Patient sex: M
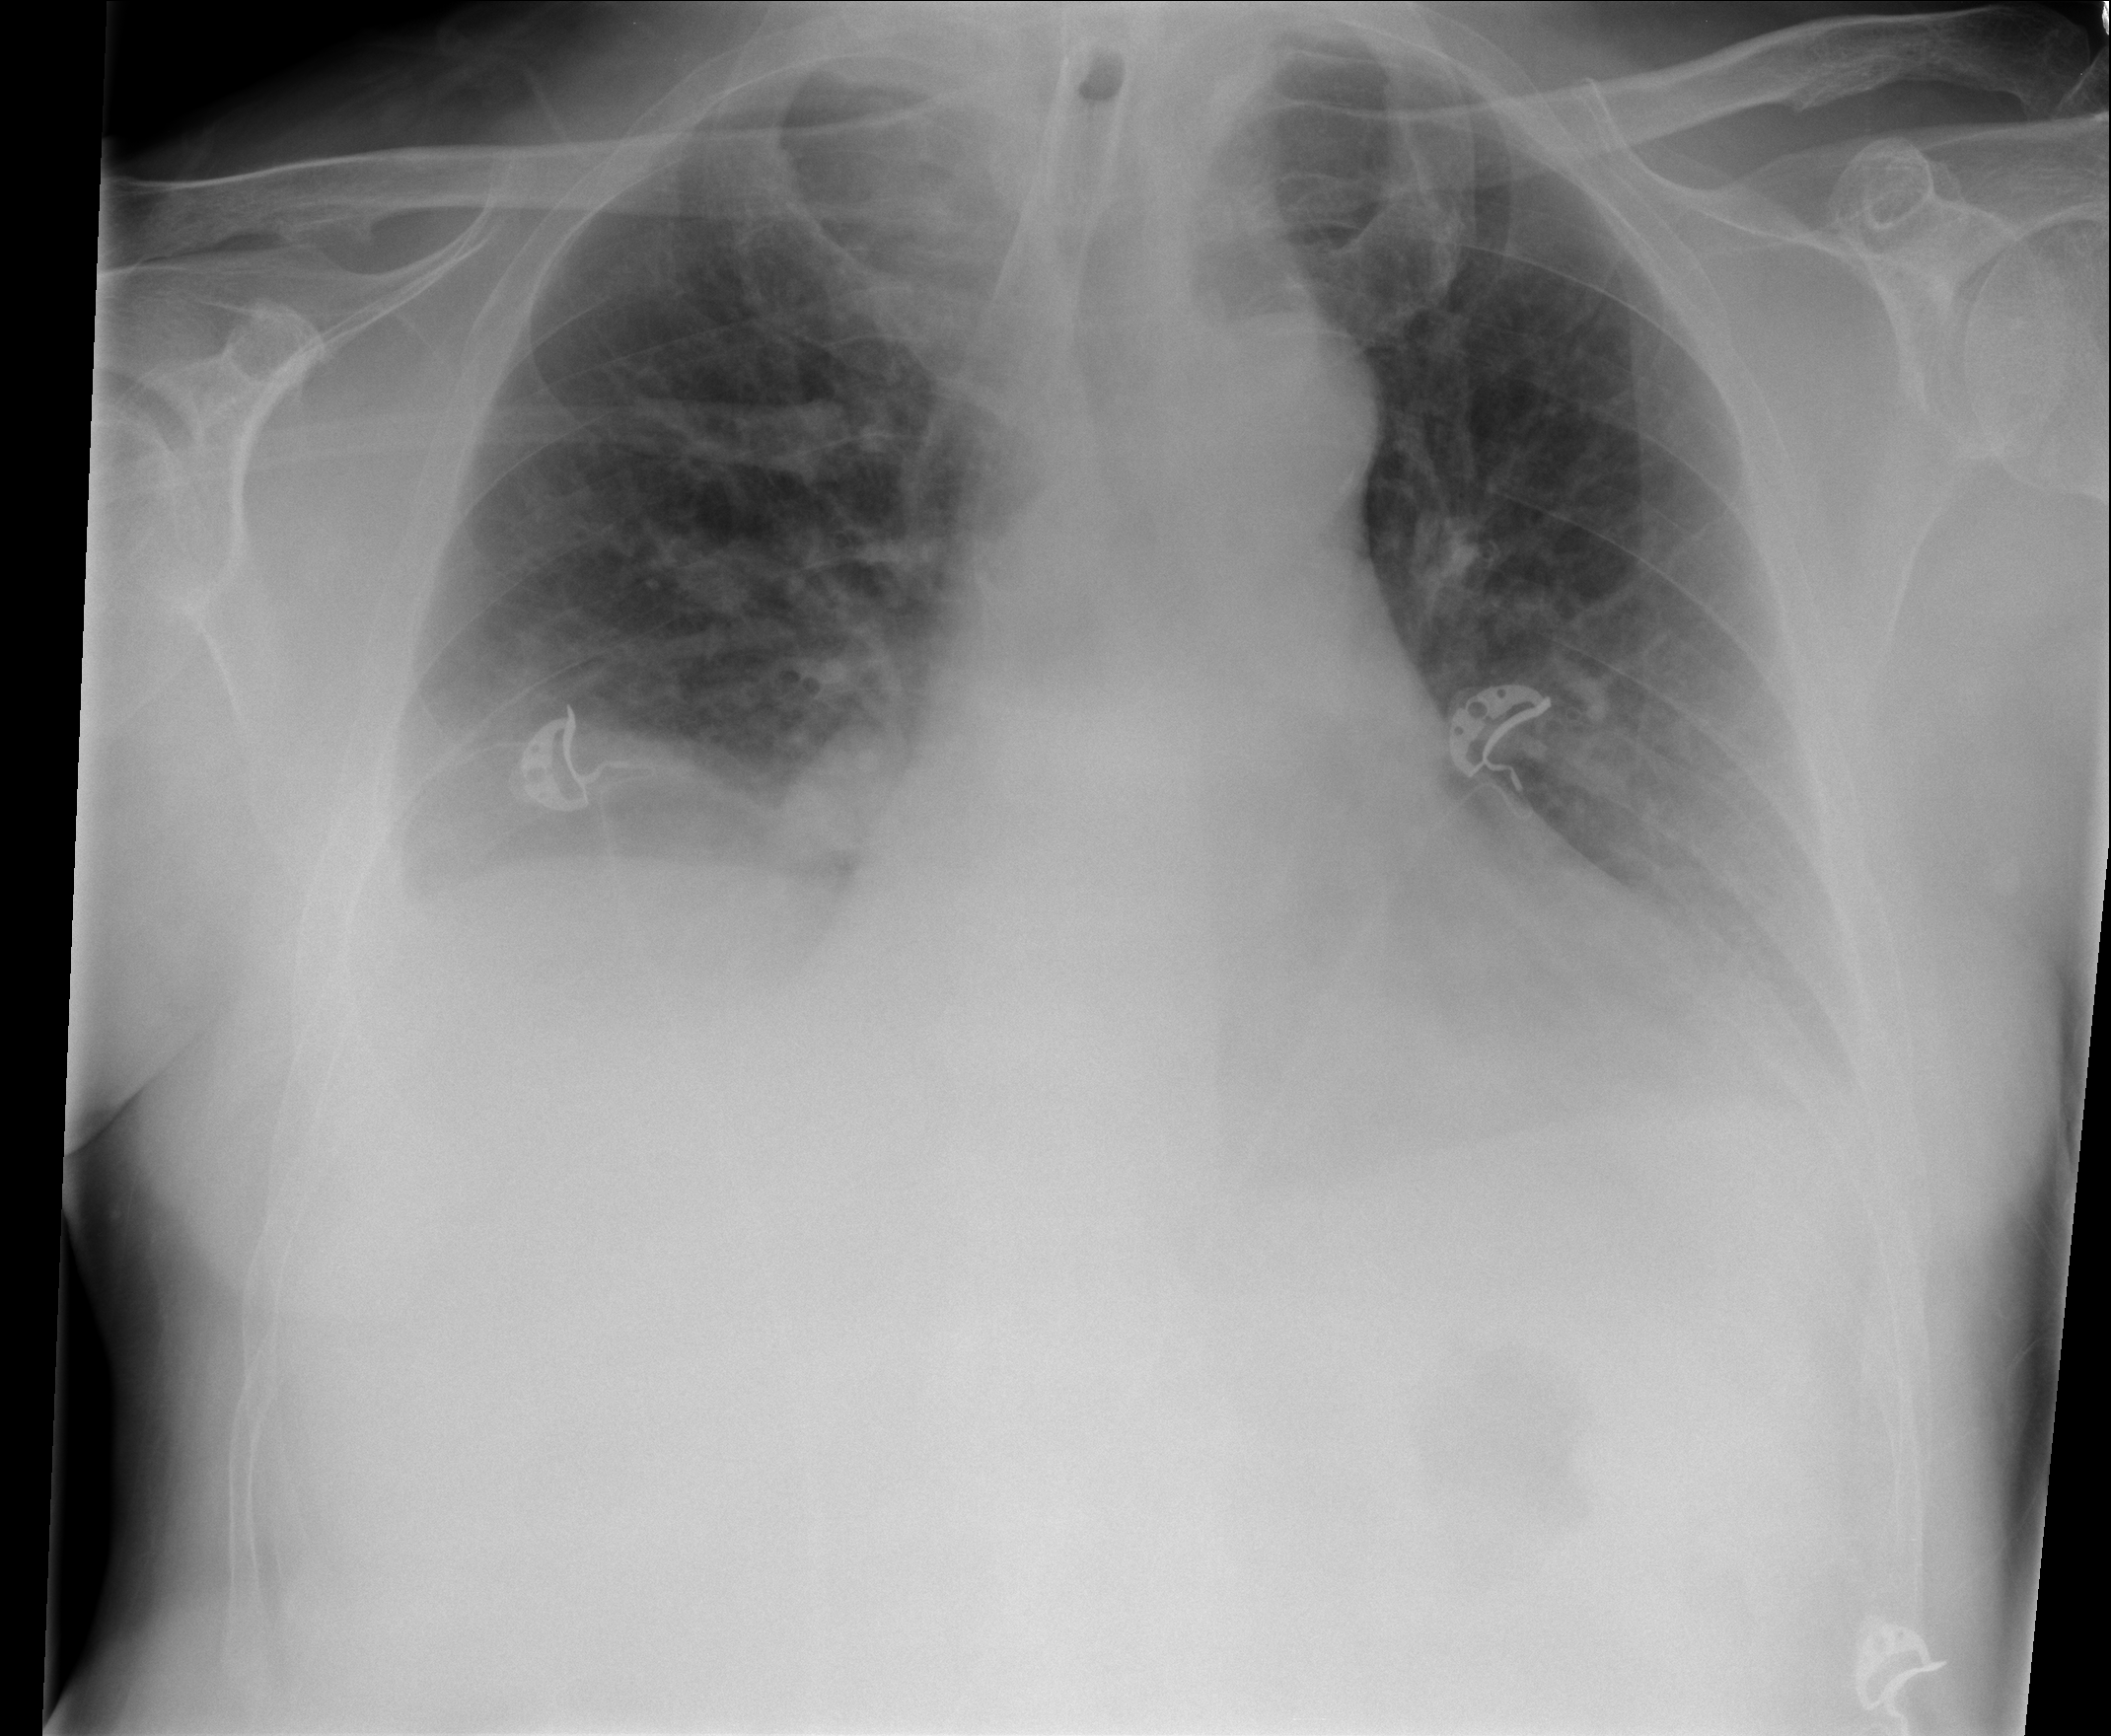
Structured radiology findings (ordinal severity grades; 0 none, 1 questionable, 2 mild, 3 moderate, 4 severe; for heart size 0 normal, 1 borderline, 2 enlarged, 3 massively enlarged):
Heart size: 0
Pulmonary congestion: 2
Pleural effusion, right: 2
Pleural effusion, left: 2
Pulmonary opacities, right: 0
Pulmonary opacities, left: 0
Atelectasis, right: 2
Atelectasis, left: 2